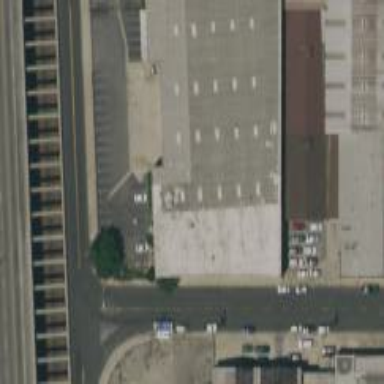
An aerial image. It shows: Warehouse.